Aerial crown-view tile of a tropical tree (Barro Colorado Island, Panama), acquired 20241216:
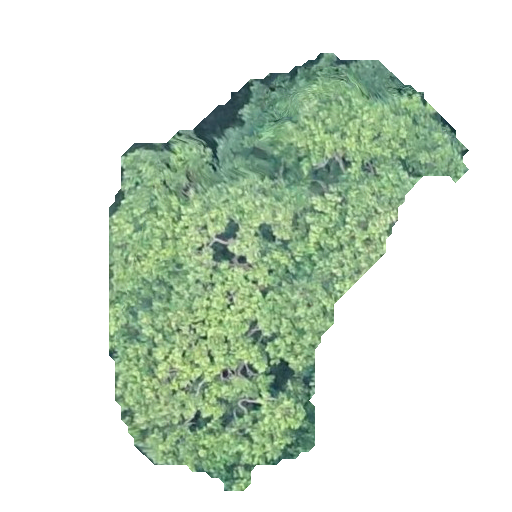
Species: Simarouba amara
GBIF accepted scientific name: Simarouba amara
Crown area: 135.726 m²